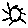
Label: sun